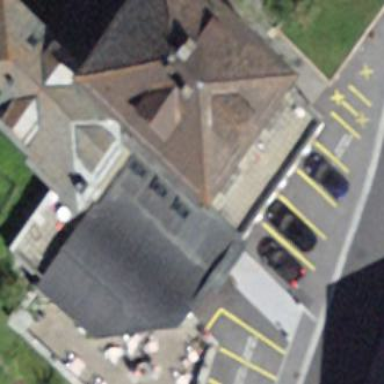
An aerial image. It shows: Hotel building.